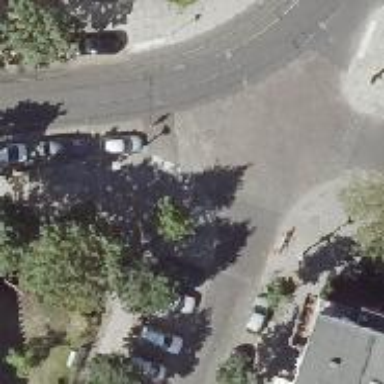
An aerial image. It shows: Unmarked road crossing with left kerb extension.